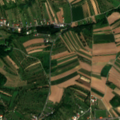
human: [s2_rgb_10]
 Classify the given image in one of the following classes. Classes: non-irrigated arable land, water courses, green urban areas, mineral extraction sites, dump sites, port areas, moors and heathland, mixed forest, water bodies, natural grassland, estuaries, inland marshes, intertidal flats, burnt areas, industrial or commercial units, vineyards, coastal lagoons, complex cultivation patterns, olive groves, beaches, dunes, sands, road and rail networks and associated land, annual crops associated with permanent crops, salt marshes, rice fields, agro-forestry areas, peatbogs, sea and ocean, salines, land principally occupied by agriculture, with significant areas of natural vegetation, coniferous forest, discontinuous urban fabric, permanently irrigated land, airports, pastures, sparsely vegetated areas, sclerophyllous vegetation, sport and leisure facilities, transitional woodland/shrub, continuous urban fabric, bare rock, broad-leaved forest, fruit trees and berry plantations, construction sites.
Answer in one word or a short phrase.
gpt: discontinuous urban fabric, non-irrigated arable land, complex cultivation patterns, land principally occupied by agriculture, with significant areas of natural vegetation